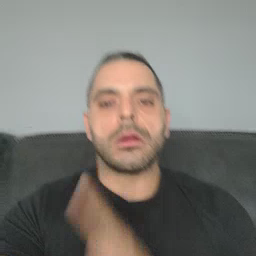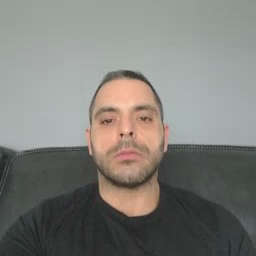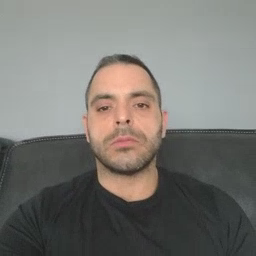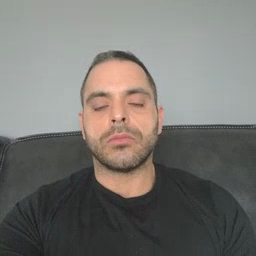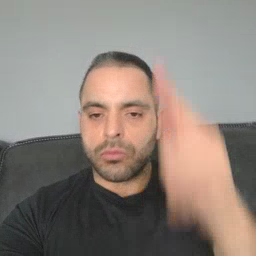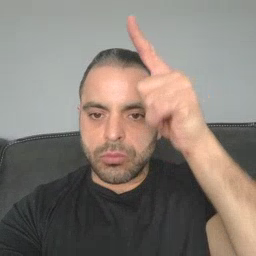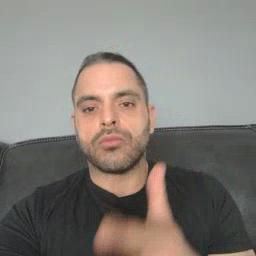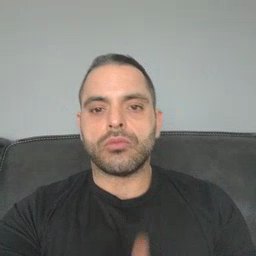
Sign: brother